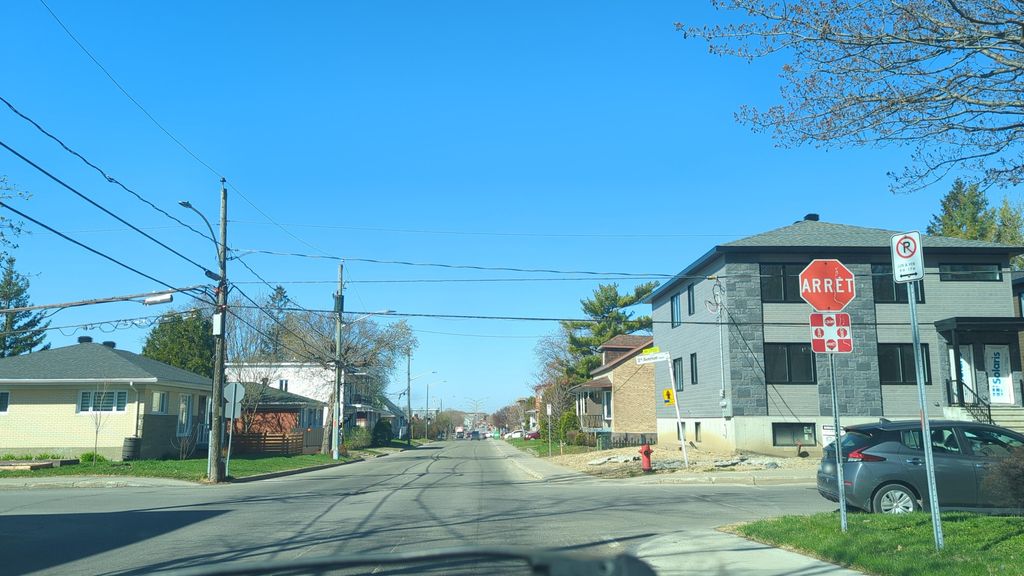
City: quebec_city